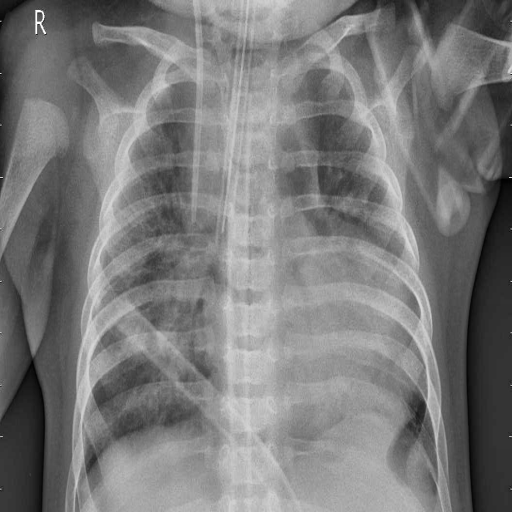
Finding: PNEUMONIA